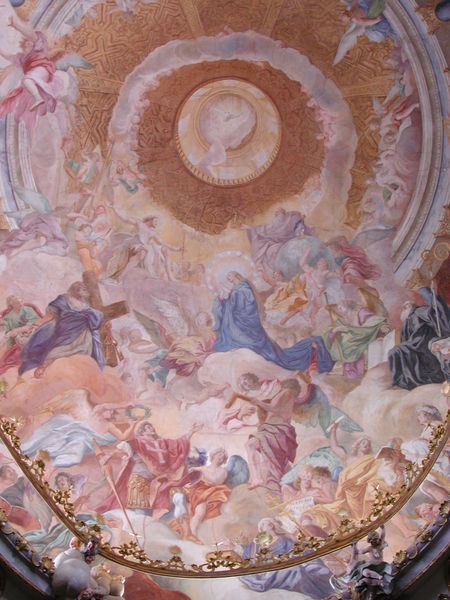
Titel: Klosterkirche Weltenburg
Künstler: Cosmas Damian Asam
Standort: Weltenburg, Benediktiner-Klosterkirche (EU - D)
Schlagwörter: blau, gemälde, gott, himmel, weiß, wolken, laterne, rot, malerei, barock, kirche, sonne, gold, rosa, engel, ranken, hellblau, kuppel, könig, kreuz, balustrade, sterne, mönch, deckengemälde, fresko, maria, blaß, aufnahme, himmelfahrt, glorie, gemäde, deckenbild